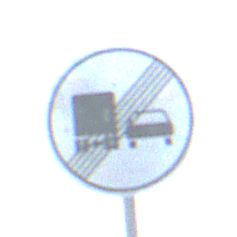
Verkehrszeichen: EndeUeberholverbotKraftfahrzeuge
Umgebung: Outdoor, RoadRail
Tageszeit: SunriseSunset
Wetter: PartlyCloudy
Licht: Natural
Jahreszeit: NotSpecified
Kontrast: LowContrast